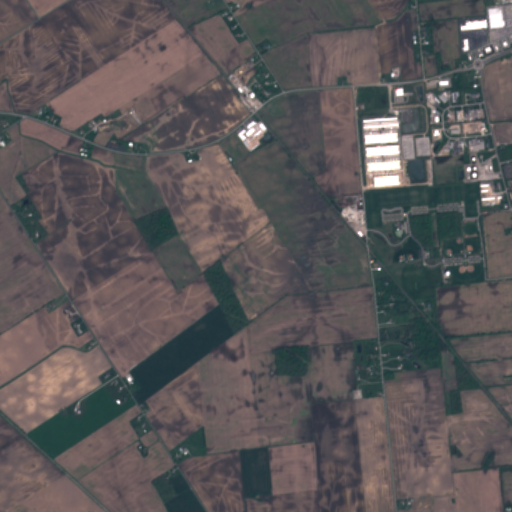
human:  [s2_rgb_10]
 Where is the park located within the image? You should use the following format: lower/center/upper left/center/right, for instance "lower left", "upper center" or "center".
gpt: The park is located in the center right of the image.
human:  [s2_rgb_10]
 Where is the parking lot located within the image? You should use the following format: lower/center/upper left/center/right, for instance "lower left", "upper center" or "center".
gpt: The parking lot is located in the upper right of the image.
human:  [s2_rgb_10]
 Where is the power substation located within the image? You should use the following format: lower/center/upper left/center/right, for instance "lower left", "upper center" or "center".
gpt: The power substation is located in the upper right of the image.
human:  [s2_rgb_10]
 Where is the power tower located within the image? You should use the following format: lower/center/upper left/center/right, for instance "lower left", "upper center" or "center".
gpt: The power tower is located in the right of the image.
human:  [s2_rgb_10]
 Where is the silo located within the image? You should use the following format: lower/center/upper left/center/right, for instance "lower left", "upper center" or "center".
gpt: The silo is located in the upper right of the image.
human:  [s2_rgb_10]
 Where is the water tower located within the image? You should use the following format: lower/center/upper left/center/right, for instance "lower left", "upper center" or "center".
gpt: The water tower is located in the center right of the image.
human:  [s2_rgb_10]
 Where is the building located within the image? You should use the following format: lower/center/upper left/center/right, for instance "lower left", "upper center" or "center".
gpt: The building is located in the upper right of the image.
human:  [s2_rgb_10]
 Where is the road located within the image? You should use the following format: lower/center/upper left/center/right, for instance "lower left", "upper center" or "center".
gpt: There is no road in the image.